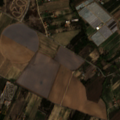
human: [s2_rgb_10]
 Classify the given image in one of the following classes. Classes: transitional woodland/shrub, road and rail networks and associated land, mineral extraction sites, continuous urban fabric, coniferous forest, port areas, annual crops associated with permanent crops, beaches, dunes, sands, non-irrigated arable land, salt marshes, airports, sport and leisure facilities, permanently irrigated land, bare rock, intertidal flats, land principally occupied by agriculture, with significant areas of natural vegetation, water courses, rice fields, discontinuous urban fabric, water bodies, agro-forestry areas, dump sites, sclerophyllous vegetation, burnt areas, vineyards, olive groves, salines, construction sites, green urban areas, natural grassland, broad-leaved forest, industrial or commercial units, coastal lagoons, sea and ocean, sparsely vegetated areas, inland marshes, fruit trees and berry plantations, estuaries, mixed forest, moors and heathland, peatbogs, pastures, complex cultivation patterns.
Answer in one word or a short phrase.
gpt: permanently irrigated land, vineyards, complex cultivation patterns